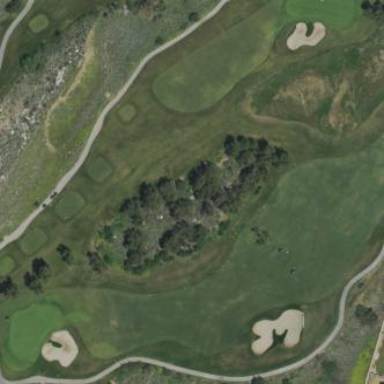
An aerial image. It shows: Area of rough grass used for golf.